Question: What is the good way to model this case, in my class diagram I have a class question that will have a type either (QCM - coding) and in each type I have defferents properties.

if I made the inheritance between the class question and the type is that it will work in the database
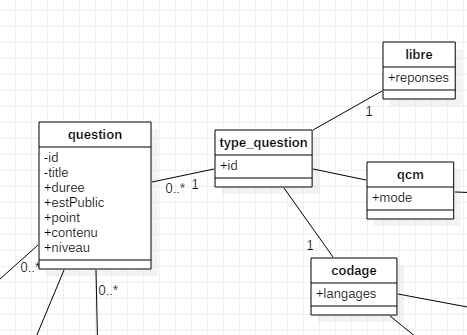
Answer: > I have a class question that will have a type either (QCM - coding) and in each type I have defferents properties.
Because of the multiplicity 1 in your relations it is mandatory for a 'type_question' instance to be associated to an instance of and (and probably ).
To indicate a 'type_question' is one of them it is better to have for instance :

where 'type_question' is an abstract class.
The attribute could depend on the type of the question, perhaps to use a 'standard' attribute is not the best way. I do not propose to move it in the sub classes of 'type_question' because of the multiplicities 0..n indicating a given instance of 'type_question' can be associated to several instances of 'question'.
---
> if I made the inheritance between the class question and the type is that it will work in the database
Even without considering the database to have 'question' inheriting 'type_question' is incompatible with the fact a given instance of 'type_question' can be associated to several instances of 'question', and also incompatible with my proposal above.
Supposing you have anyway that inheritance if I am not wrong when you will consider the database (you do not say if SQL etc) the inheritance disappears and is managed as a relation like currently or including the inherited behaviors in the inheriting class.